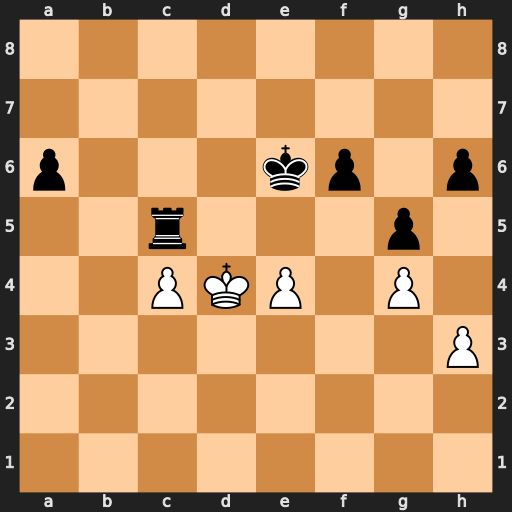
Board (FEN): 8/8/p3kp1p/2r3p1/2PKP1P1/7P/8/8
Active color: w
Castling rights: -
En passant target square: -
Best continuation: Kxc5 Ke5 Kb6